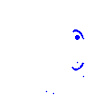
Particle: electron